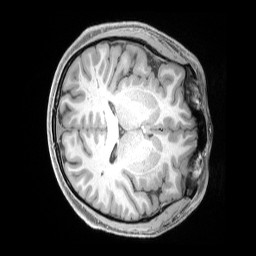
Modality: T1w
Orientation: axial
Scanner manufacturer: siemens
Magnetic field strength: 3 T
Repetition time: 2.4 s
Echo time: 0.00222 s